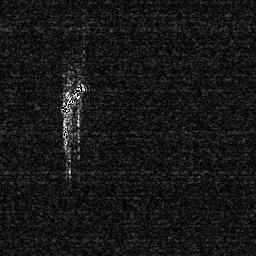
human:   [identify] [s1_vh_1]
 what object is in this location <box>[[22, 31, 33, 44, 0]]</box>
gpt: <ref>1 medium ship at the left</ref>